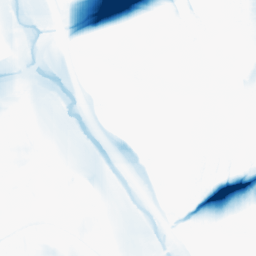
Category: morphological
Decomposition family: morphological_square
Decomposition parameters: operation: closing
size: 50
Upsampling method: bspline
Upsampling parameters: scale: 4
Upsampling scale: 4